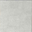
Piece: xx